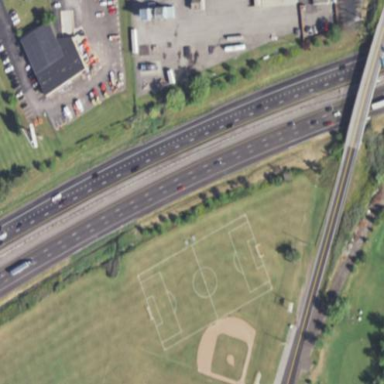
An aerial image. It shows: Grassy baseball pitch for leisure sports.